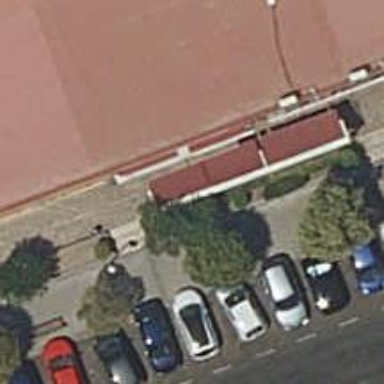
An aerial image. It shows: Restaurant.